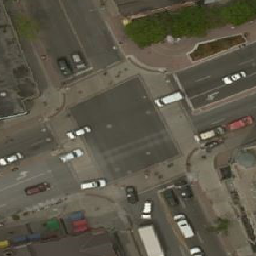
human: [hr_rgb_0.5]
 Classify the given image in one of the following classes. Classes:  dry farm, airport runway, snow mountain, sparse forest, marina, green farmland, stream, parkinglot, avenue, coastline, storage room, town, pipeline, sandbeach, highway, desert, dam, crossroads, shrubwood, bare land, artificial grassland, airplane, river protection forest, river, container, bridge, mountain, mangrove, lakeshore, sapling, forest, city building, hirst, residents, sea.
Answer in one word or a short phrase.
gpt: crossroads